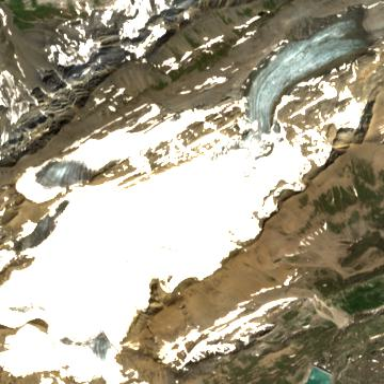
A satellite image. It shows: Majestic glacier in the distance.